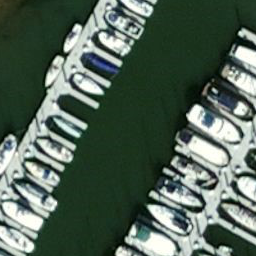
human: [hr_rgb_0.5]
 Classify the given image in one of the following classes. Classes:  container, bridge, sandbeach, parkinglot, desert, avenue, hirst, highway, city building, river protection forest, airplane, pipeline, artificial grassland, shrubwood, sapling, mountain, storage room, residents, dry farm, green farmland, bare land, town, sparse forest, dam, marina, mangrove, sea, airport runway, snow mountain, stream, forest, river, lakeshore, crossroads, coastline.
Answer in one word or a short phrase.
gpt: marina